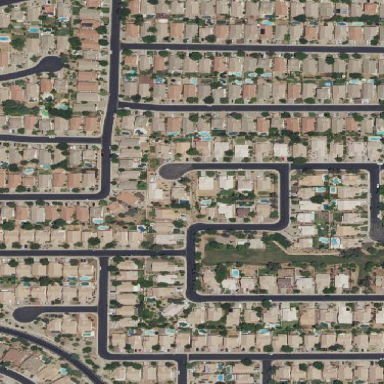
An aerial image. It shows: Single-family residential area.